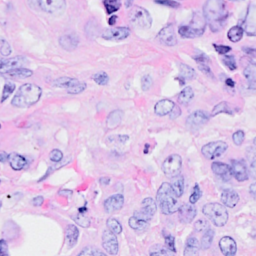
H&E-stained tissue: Breast